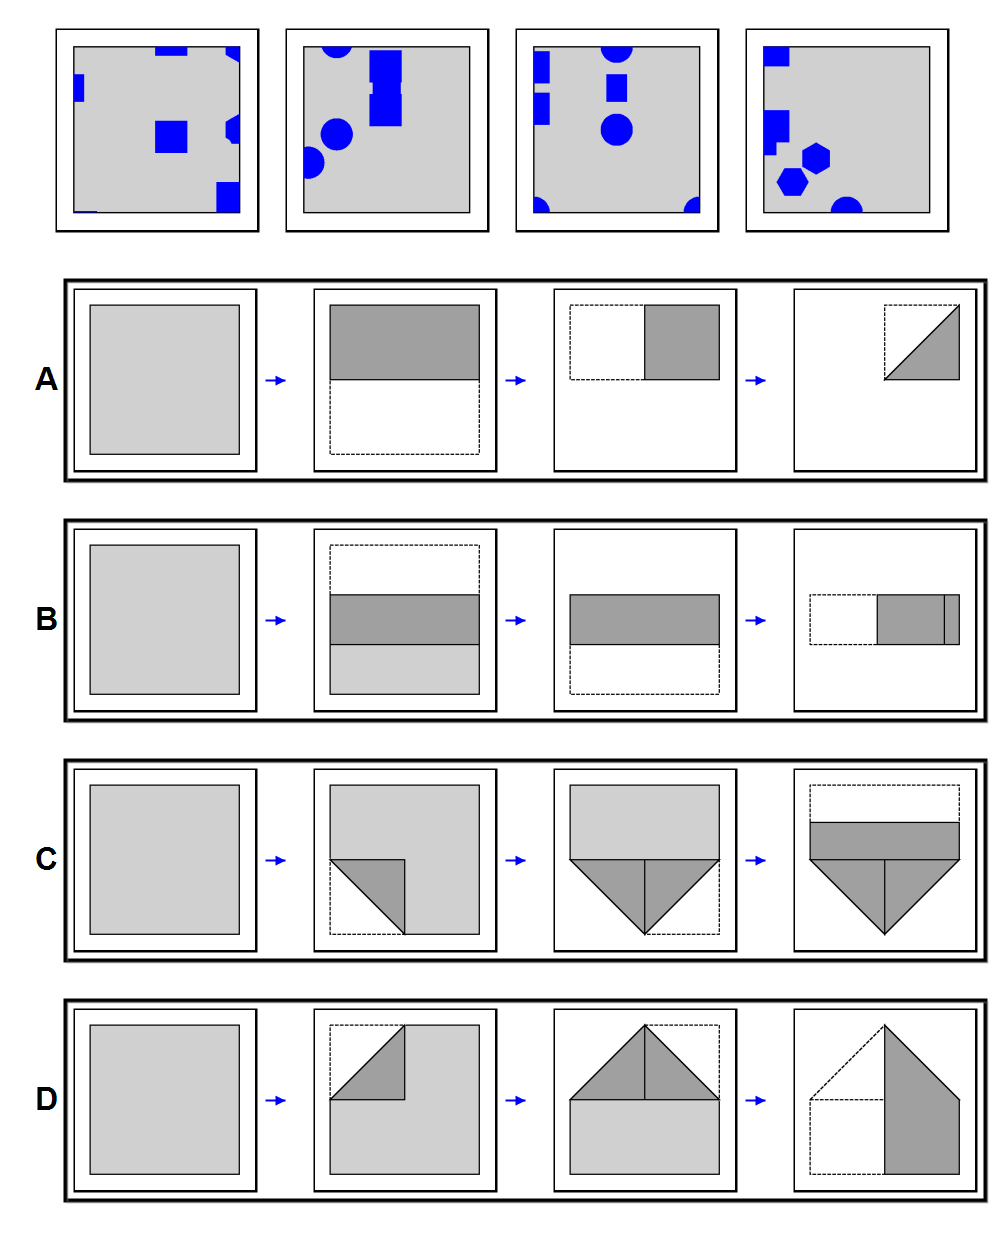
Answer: C